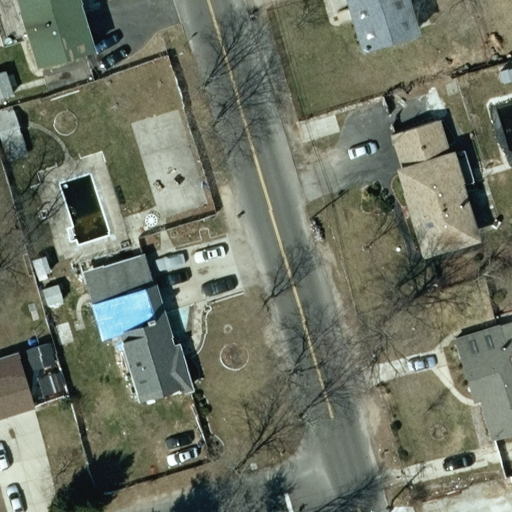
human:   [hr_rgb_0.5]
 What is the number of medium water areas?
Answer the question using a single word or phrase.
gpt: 0

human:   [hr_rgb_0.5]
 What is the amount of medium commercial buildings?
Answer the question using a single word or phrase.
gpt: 0

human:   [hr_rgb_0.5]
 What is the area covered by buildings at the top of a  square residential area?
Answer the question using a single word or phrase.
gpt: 0m2

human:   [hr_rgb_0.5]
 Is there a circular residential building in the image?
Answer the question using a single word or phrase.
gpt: no

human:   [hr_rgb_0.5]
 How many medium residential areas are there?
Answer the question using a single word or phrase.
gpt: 0

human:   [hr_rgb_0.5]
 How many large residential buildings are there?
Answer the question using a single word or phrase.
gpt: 0

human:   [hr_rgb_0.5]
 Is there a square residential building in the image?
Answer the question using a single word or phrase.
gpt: no

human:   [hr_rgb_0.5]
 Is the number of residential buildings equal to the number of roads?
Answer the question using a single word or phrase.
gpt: no

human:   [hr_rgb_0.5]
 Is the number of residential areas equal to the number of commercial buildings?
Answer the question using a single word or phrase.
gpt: no

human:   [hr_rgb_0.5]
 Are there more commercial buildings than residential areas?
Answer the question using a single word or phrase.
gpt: no

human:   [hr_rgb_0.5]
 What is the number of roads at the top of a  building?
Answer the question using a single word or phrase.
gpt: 0

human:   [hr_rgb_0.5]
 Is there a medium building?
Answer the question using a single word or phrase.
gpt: yes

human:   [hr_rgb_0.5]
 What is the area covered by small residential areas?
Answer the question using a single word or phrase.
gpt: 0m2

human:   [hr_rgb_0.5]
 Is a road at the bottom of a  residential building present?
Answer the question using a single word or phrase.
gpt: yes

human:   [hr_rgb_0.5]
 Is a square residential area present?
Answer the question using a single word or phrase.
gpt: no

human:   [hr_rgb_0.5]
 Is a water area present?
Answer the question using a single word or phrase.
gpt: no

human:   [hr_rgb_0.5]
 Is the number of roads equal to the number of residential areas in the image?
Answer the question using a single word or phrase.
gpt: no

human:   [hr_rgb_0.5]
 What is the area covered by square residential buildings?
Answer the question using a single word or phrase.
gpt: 0m2

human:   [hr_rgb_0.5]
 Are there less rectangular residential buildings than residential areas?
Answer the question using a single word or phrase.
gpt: no

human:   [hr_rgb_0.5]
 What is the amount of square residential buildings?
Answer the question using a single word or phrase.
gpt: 0

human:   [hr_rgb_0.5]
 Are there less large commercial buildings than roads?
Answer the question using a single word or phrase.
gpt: yes

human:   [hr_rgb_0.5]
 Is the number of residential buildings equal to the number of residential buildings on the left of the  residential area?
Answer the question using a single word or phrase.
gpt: yes

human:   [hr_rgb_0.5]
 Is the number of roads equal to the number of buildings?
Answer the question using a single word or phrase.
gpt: no

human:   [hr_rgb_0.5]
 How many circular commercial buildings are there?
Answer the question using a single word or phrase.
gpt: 0

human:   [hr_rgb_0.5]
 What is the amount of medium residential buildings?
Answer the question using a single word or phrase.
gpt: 5

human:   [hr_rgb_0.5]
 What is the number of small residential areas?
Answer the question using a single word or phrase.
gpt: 0

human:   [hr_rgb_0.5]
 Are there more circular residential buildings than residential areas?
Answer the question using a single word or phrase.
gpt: no

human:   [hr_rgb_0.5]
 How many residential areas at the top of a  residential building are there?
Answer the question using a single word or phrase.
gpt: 0

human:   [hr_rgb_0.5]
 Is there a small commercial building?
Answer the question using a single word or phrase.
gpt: no

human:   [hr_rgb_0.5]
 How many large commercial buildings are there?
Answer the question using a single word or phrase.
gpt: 0

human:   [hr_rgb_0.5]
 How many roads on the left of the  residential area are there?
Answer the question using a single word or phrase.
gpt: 2

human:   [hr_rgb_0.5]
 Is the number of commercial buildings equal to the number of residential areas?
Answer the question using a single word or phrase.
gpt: no

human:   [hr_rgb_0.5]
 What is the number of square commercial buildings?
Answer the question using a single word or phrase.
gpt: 0

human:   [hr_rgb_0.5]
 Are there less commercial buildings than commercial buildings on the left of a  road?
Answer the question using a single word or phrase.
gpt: no

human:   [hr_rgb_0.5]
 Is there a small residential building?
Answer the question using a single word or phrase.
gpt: yes

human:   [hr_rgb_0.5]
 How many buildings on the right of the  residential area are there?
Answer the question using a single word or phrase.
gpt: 0